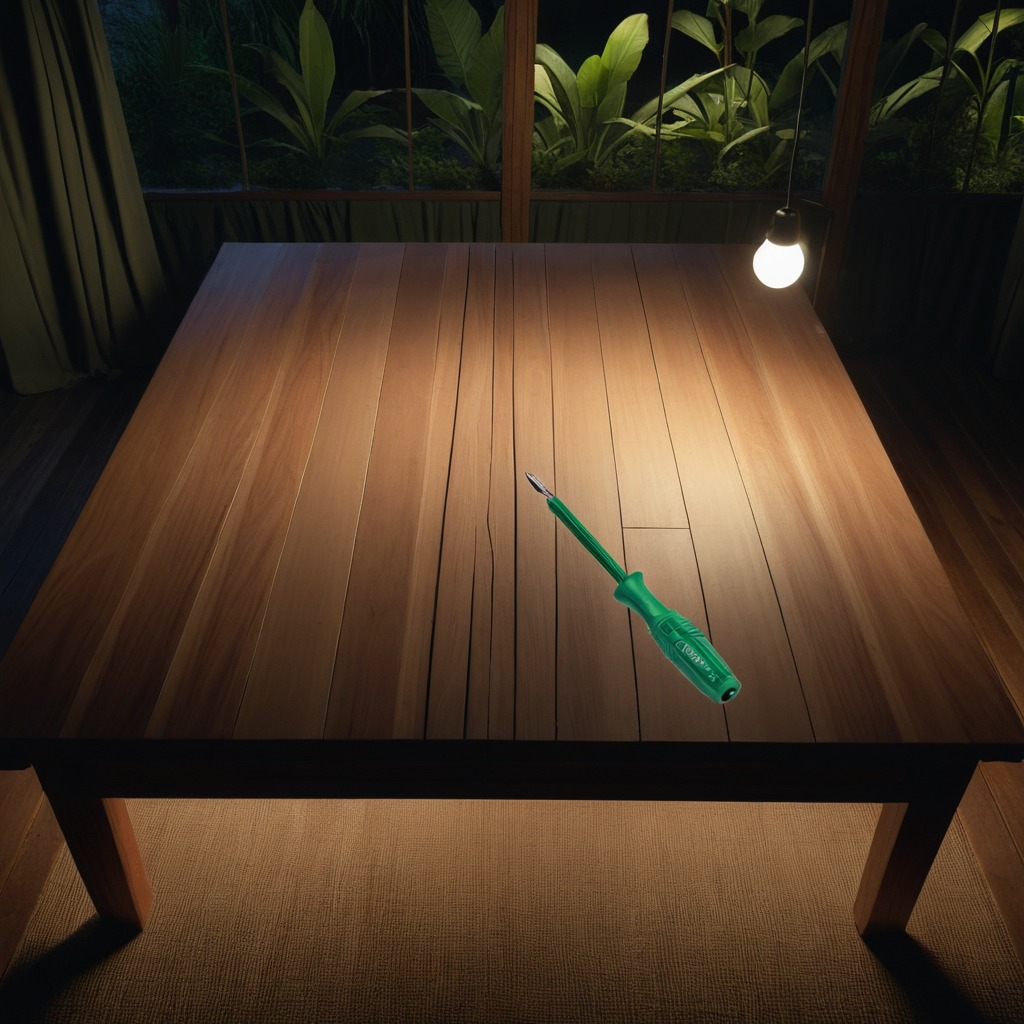
A screwdriver is lying on the wooden table inside a jungle field workshop tent at night.